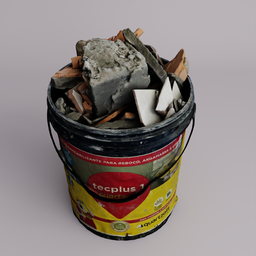
Label: tools